Question: I am trying to send mail using sendgrid api and cronjob in k8s , I tried my python code in cloud function and it is running as expected however when I used my code to create GCR image and deploy it in a k8s cronjob i got an 'urllib.error.URLError: <urlopen error [Errno 104] Connection reset by peer>'error

Well i created a pod for debugging , here is my pod definition that uses my linux image :
'''
apiVersion: v1
kind: Pod
metadata:
name: notifier
spec:
serviceAccountName: xxxxxxxxxxx
containers:
- name: test
image: eu.gcr.io/xxxxxxxxxxxxxxxxxxxxxx:v1.4
command: [ "/bin/bash", "-c", "--" ]
args: [ "while true; do sleep 30; done;" ]
'''
I know that I need to allow traffic (egress and ingress ) so that my pod can get traffic from api however i don't know how to do it , here is my cronjob definition :
'''
apiVersion: batch/v1beta1
kind: CronJob
metadata:
name: zzzzzzzzzzzzzzz
spec:
schedule: "00 7 * * *"
concurrencyPolicy: Forbid
successfulJobsHistoryLimit: 5
failedJobsHistoryLimit: 3
jobTemplate:
spec:
parallelism: 1
backoffLimit: 0
template:
spec:
restartPolicy: Never
serviceAccountName: xxxxxxxxxx
containers:
- name: yyyyyyyyyyyyy
image: eu.gcr.io/xxxxxxxxxxxxxxxxxxxxxxxx:v1.4
resources:
requests:
memory: "512Mi"
cpu: 1
limits:
memory: "1024Mi"
cpu: 2
'''
I am using kustomize k8s , GKE , python sendgrid api
thank you for your support
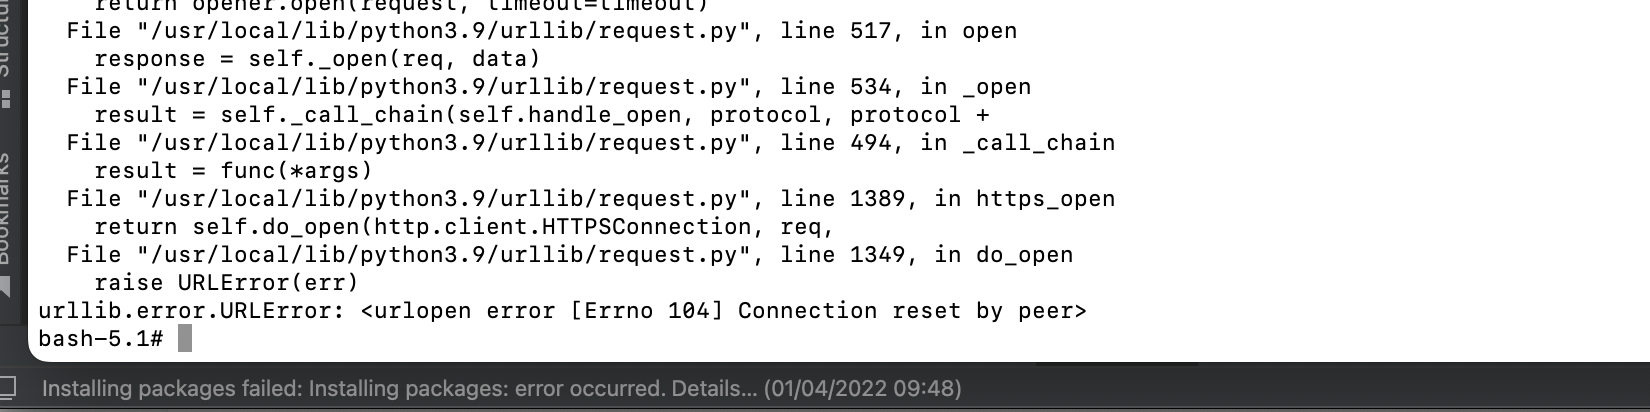
Answer: To communicate from/to sendgrid , you need to add dns confs so that sendgrid api will be recognized , you need to open port (pod level) , I abandoned the sendgrid and I used the company's smtp server.